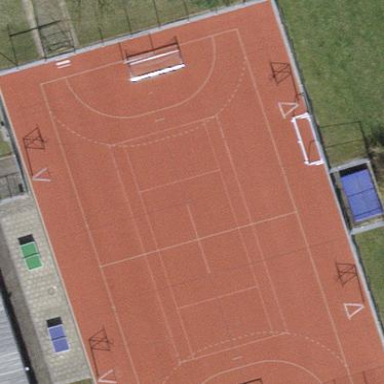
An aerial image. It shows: Multi-sport pitch for leisure and various sports activities.